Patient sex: F
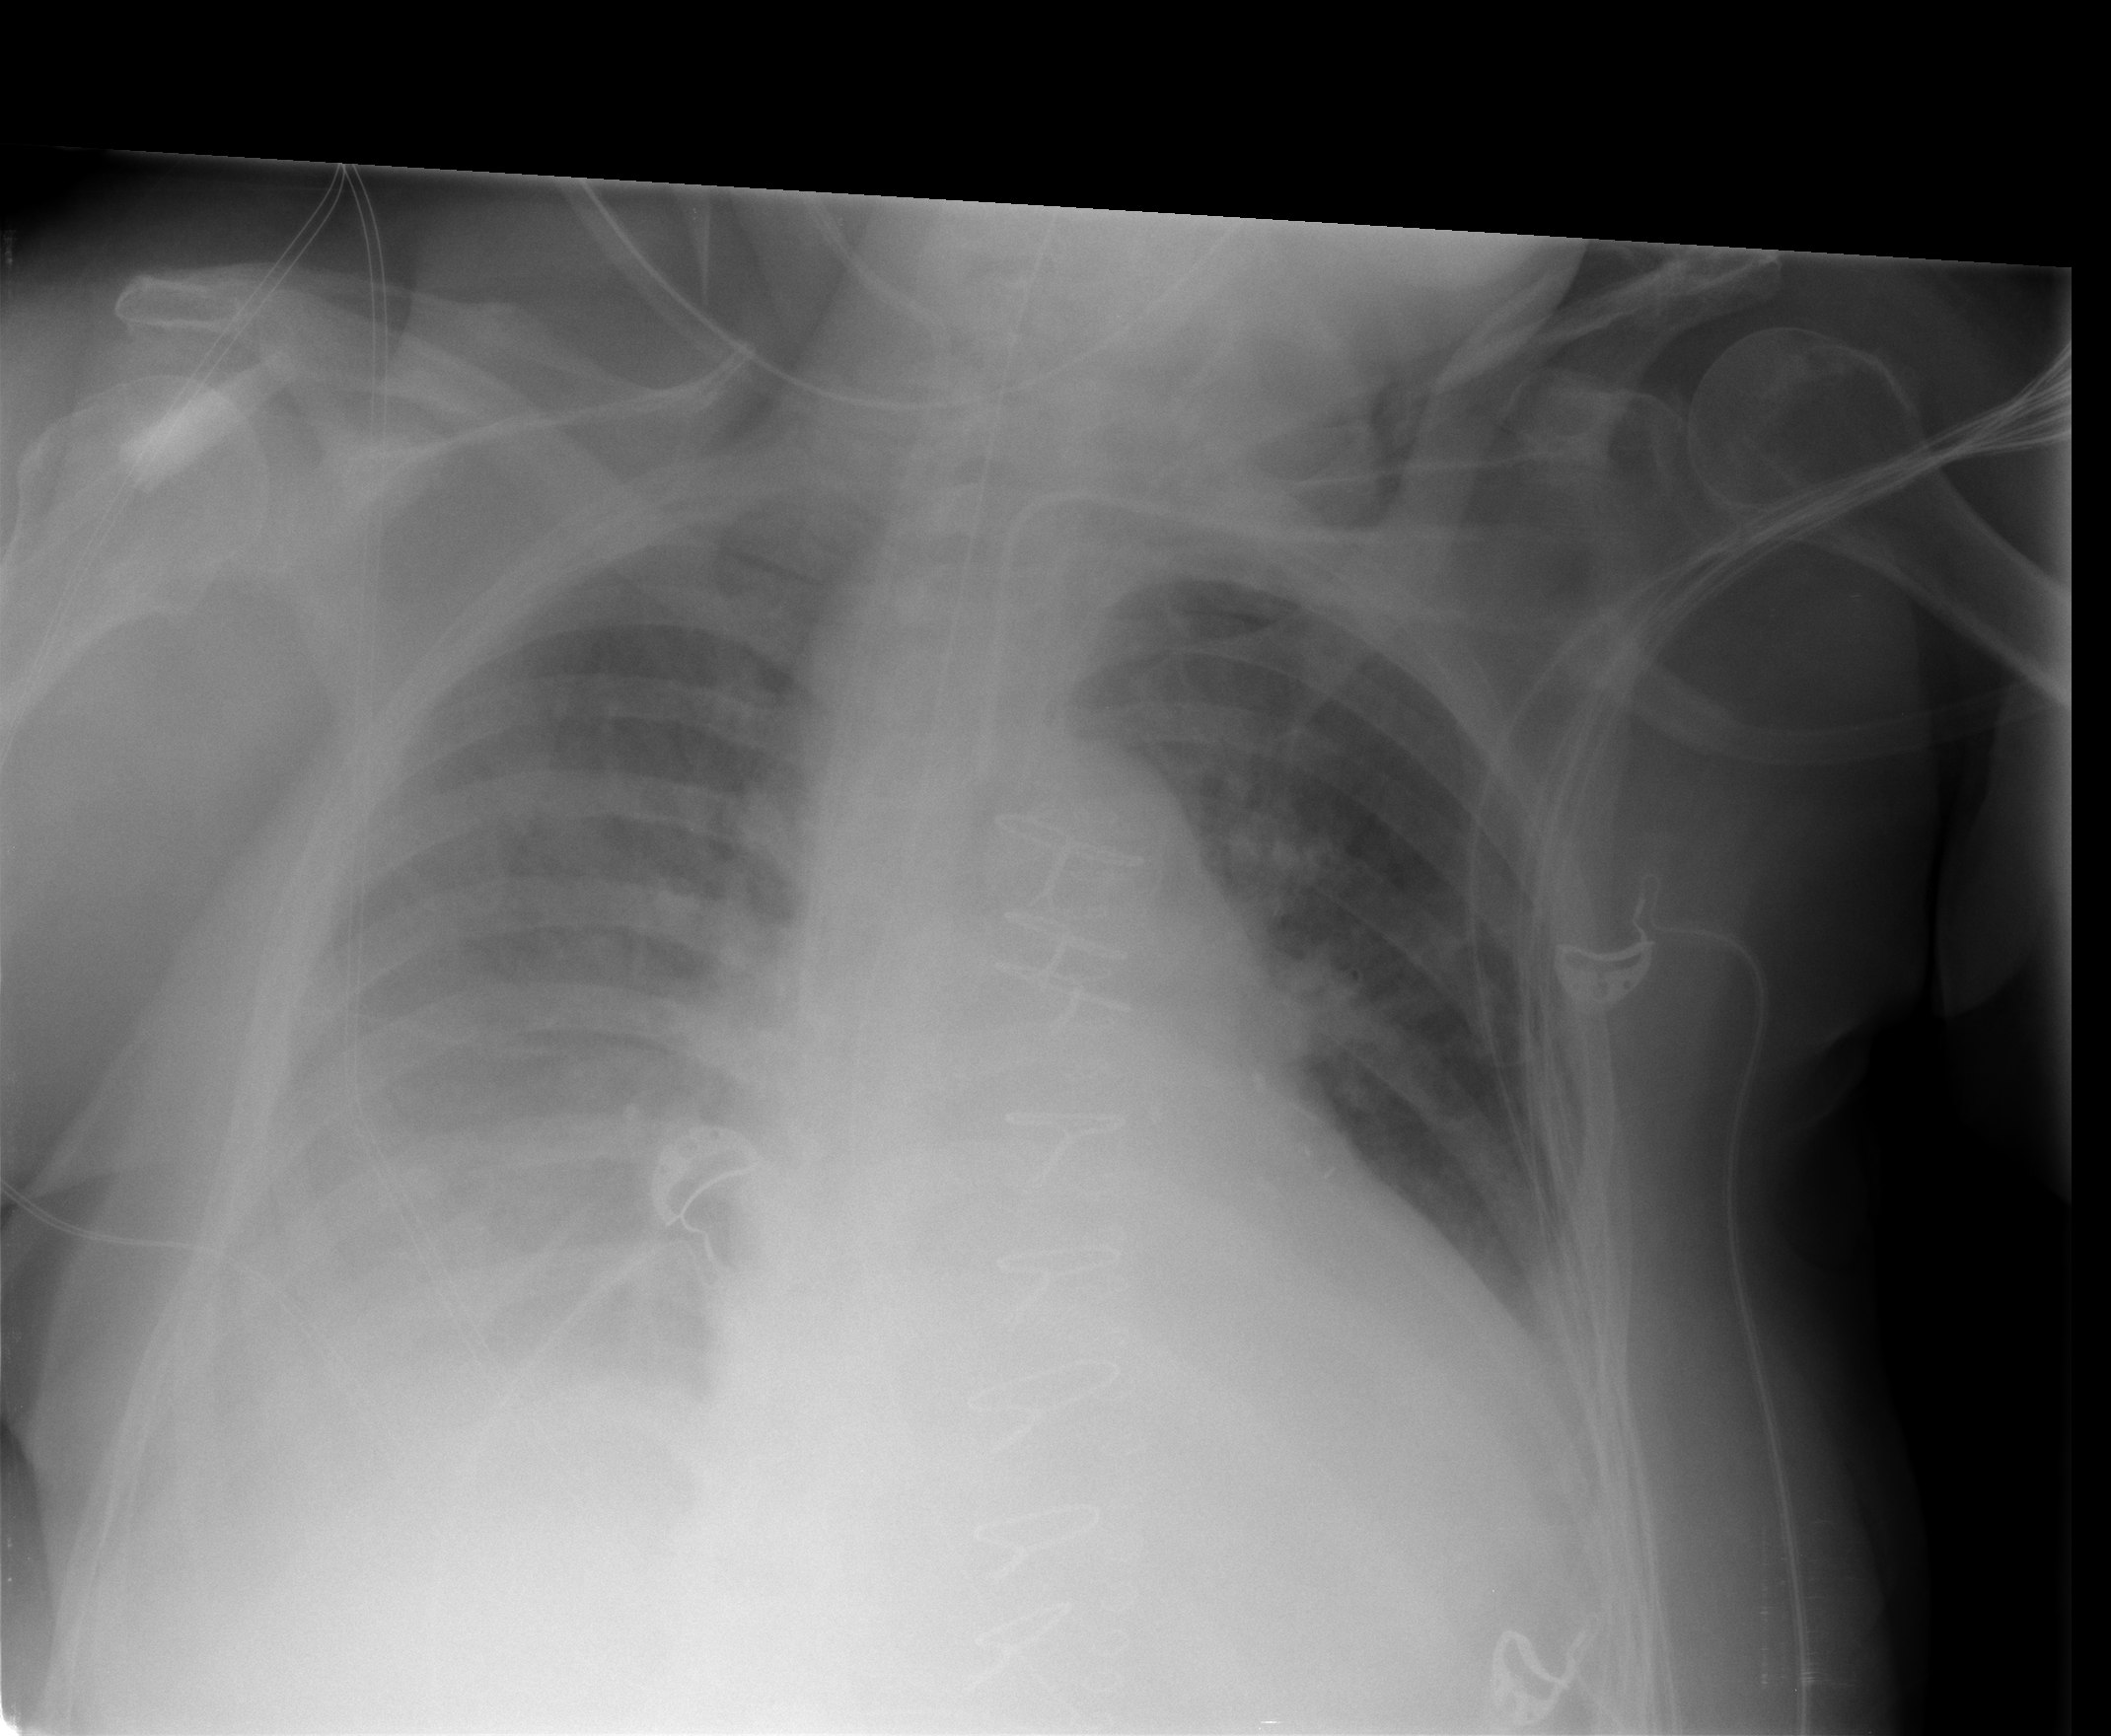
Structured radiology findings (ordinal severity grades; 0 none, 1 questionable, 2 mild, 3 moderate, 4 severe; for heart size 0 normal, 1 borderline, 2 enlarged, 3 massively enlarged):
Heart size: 0
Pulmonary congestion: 3
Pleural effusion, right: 3
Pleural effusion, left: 1
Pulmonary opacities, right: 0
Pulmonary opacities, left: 0
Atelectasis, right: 2
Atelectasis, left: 2